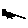
Label: cat